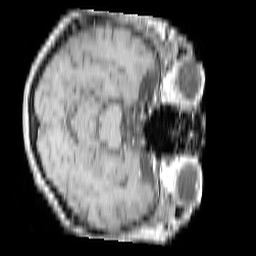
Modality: T1w
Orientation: axial
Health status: ill
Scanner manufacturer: philips
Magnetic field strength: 3 T
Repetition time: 0.4003 s
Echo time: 0.002908 s